Field crop: maize
Growth stage: 2
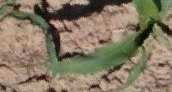
Species: maize